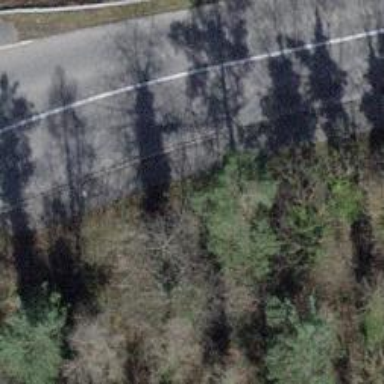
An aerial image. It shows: Asphalt sidewalk.